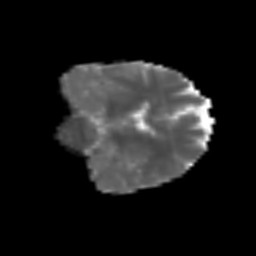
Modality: MD
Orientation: coronal
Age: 71
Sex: female
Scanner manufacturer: siemens
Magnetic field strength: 3 T
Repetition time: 3.2 s
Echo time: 0.081 s